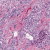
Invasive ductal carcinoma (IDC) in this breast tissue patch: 1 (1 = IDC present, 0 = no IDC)